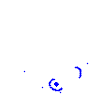
Particle: proton